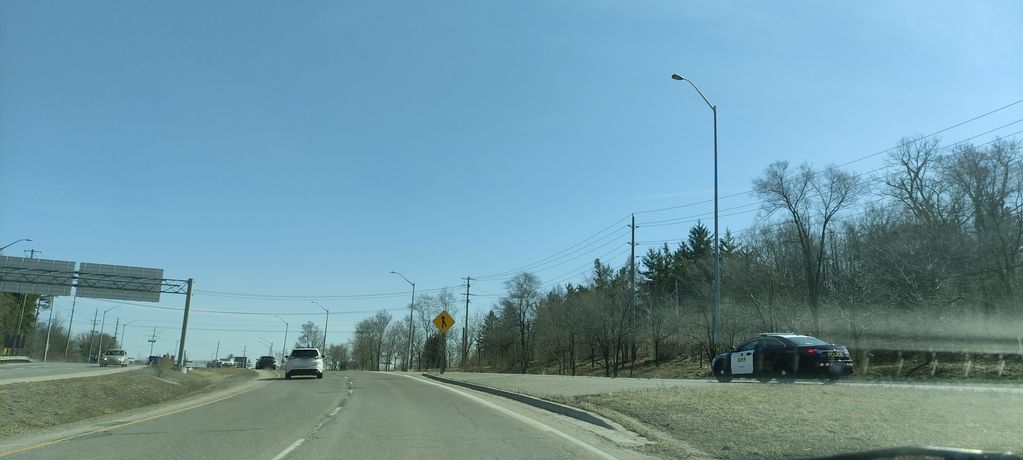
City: kitchener-waterloo